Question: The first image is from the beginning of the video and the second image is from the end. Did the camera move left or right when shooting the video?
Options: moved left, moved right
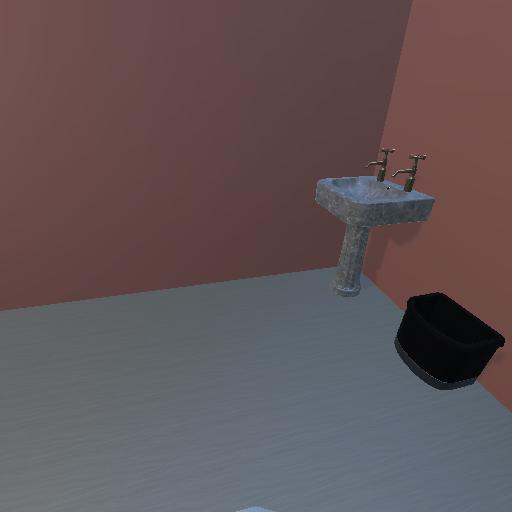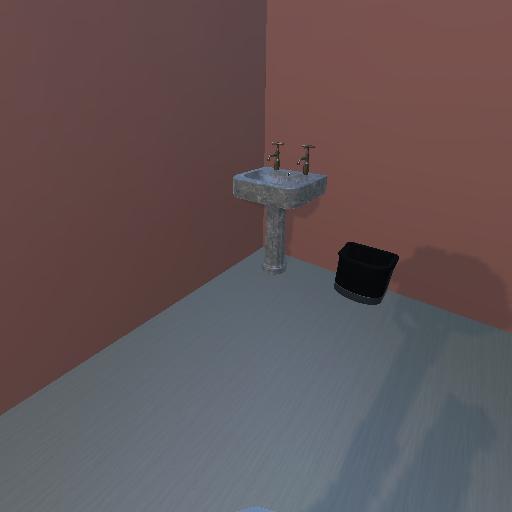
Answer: moved left